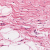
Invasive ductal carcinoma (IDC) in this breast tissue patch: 0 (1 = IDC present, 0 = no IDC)